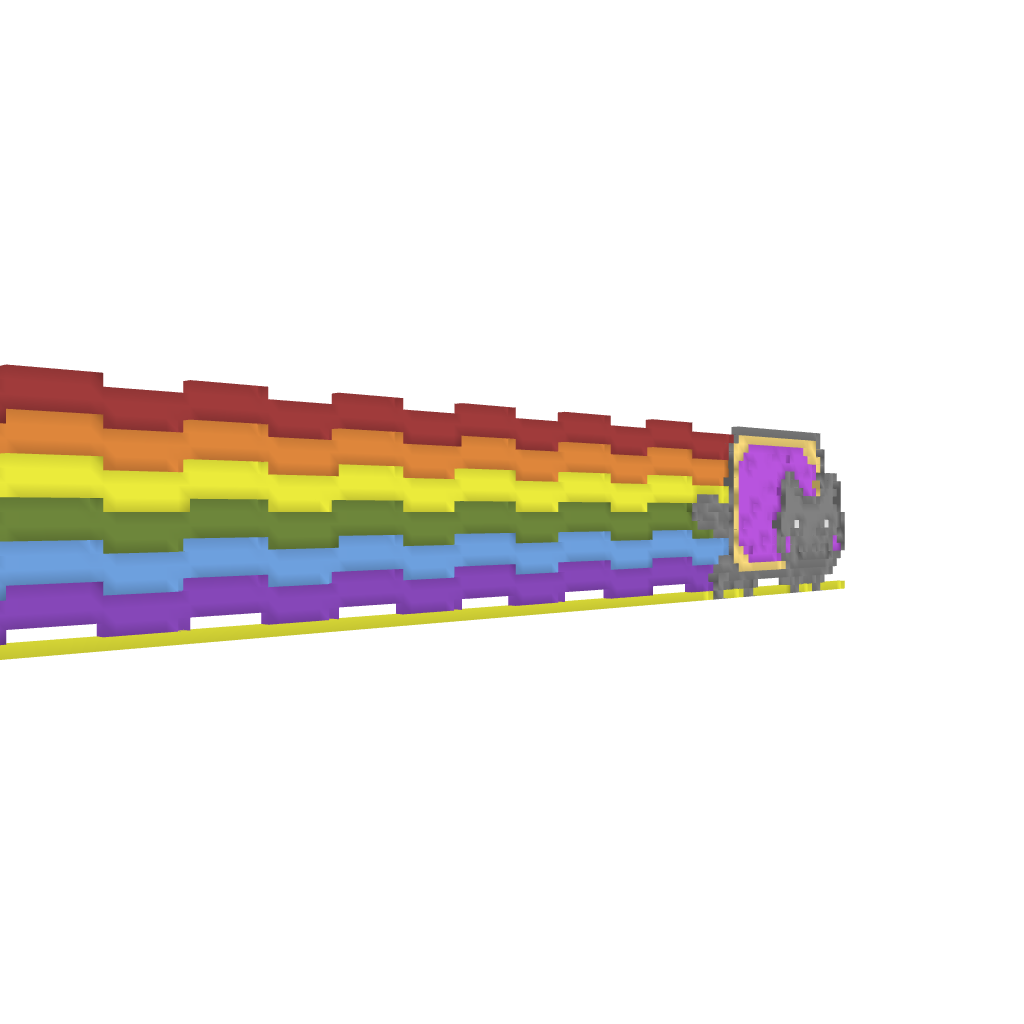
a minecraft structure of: HUGE nyan cat high quality